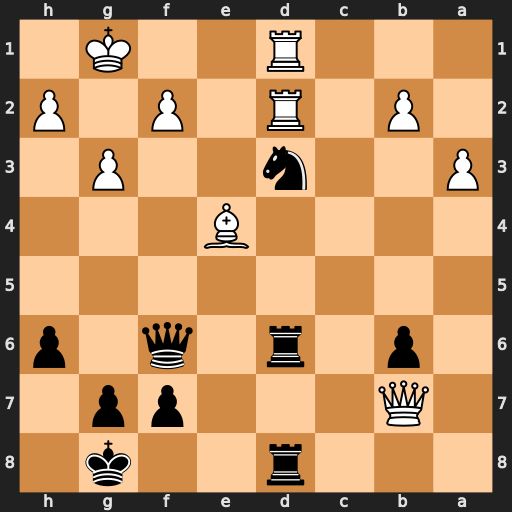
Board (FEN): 3r2k1/1Q3pp1/1p1r1q1p/8/4B3/P2n2P1/1P1R1P1P/3R2K1
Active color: b
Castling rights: -
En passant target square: -
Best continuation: Nc5 Rxd6 Nxb7 Rxf6 Rxd1+ Kg2 gxf6